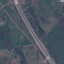
Land use / land cover class: Highway